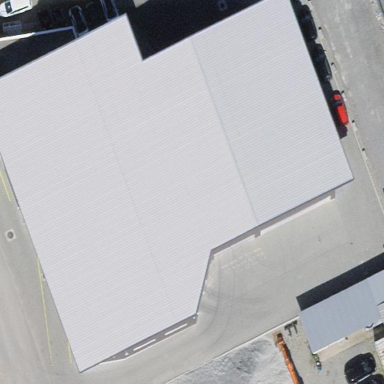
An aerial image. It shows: Industrial building.